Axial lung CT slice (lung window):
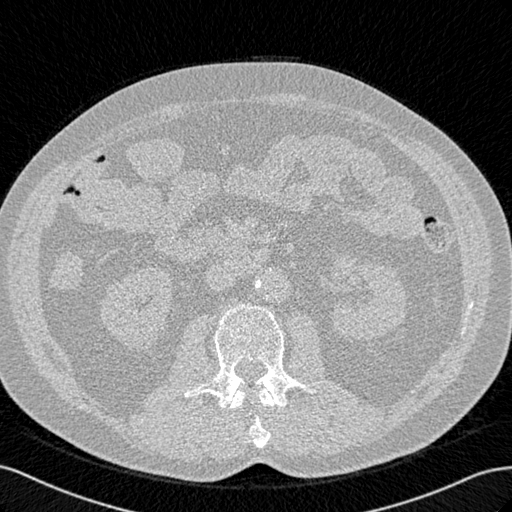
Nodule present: no